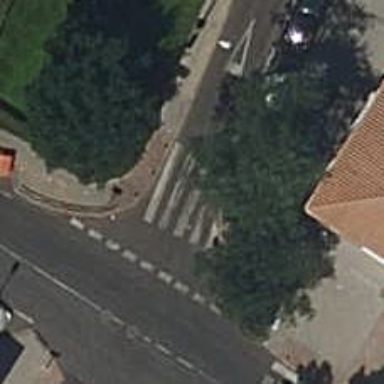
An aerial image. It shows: Uncontrolled footway crossing with markings.